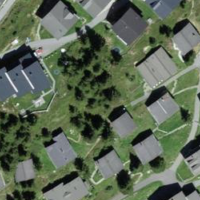
EUNIS habitat code: 26
Species observed at this site:
Calluna vulgaris
Silene acaulis
Nucifraga caryocatactes